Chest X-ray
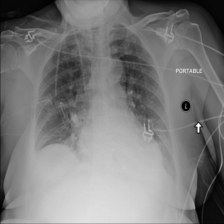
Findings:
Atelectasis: positive
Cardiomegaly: negative
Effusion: negative
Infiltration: positive
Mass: negative
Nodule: negative
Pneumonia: negative
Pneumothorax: negative
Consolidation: negative
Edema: negative
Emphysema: negative
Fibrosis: negative
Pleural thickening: negative
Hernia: negative